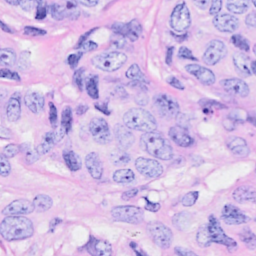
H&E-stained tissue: Breast